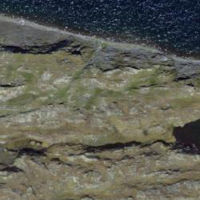
EUNIS habitat code: 31
Species observed at this site:
Gentiana bavarica